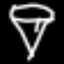
Label: diamond